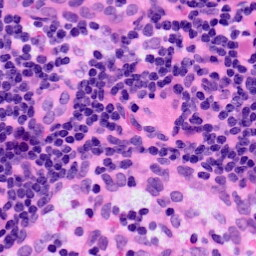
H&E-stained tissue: LymphNode